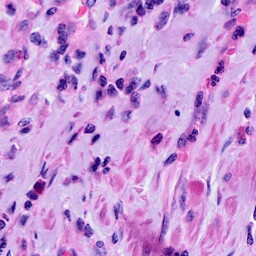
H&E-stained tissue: Cervix